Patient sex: M
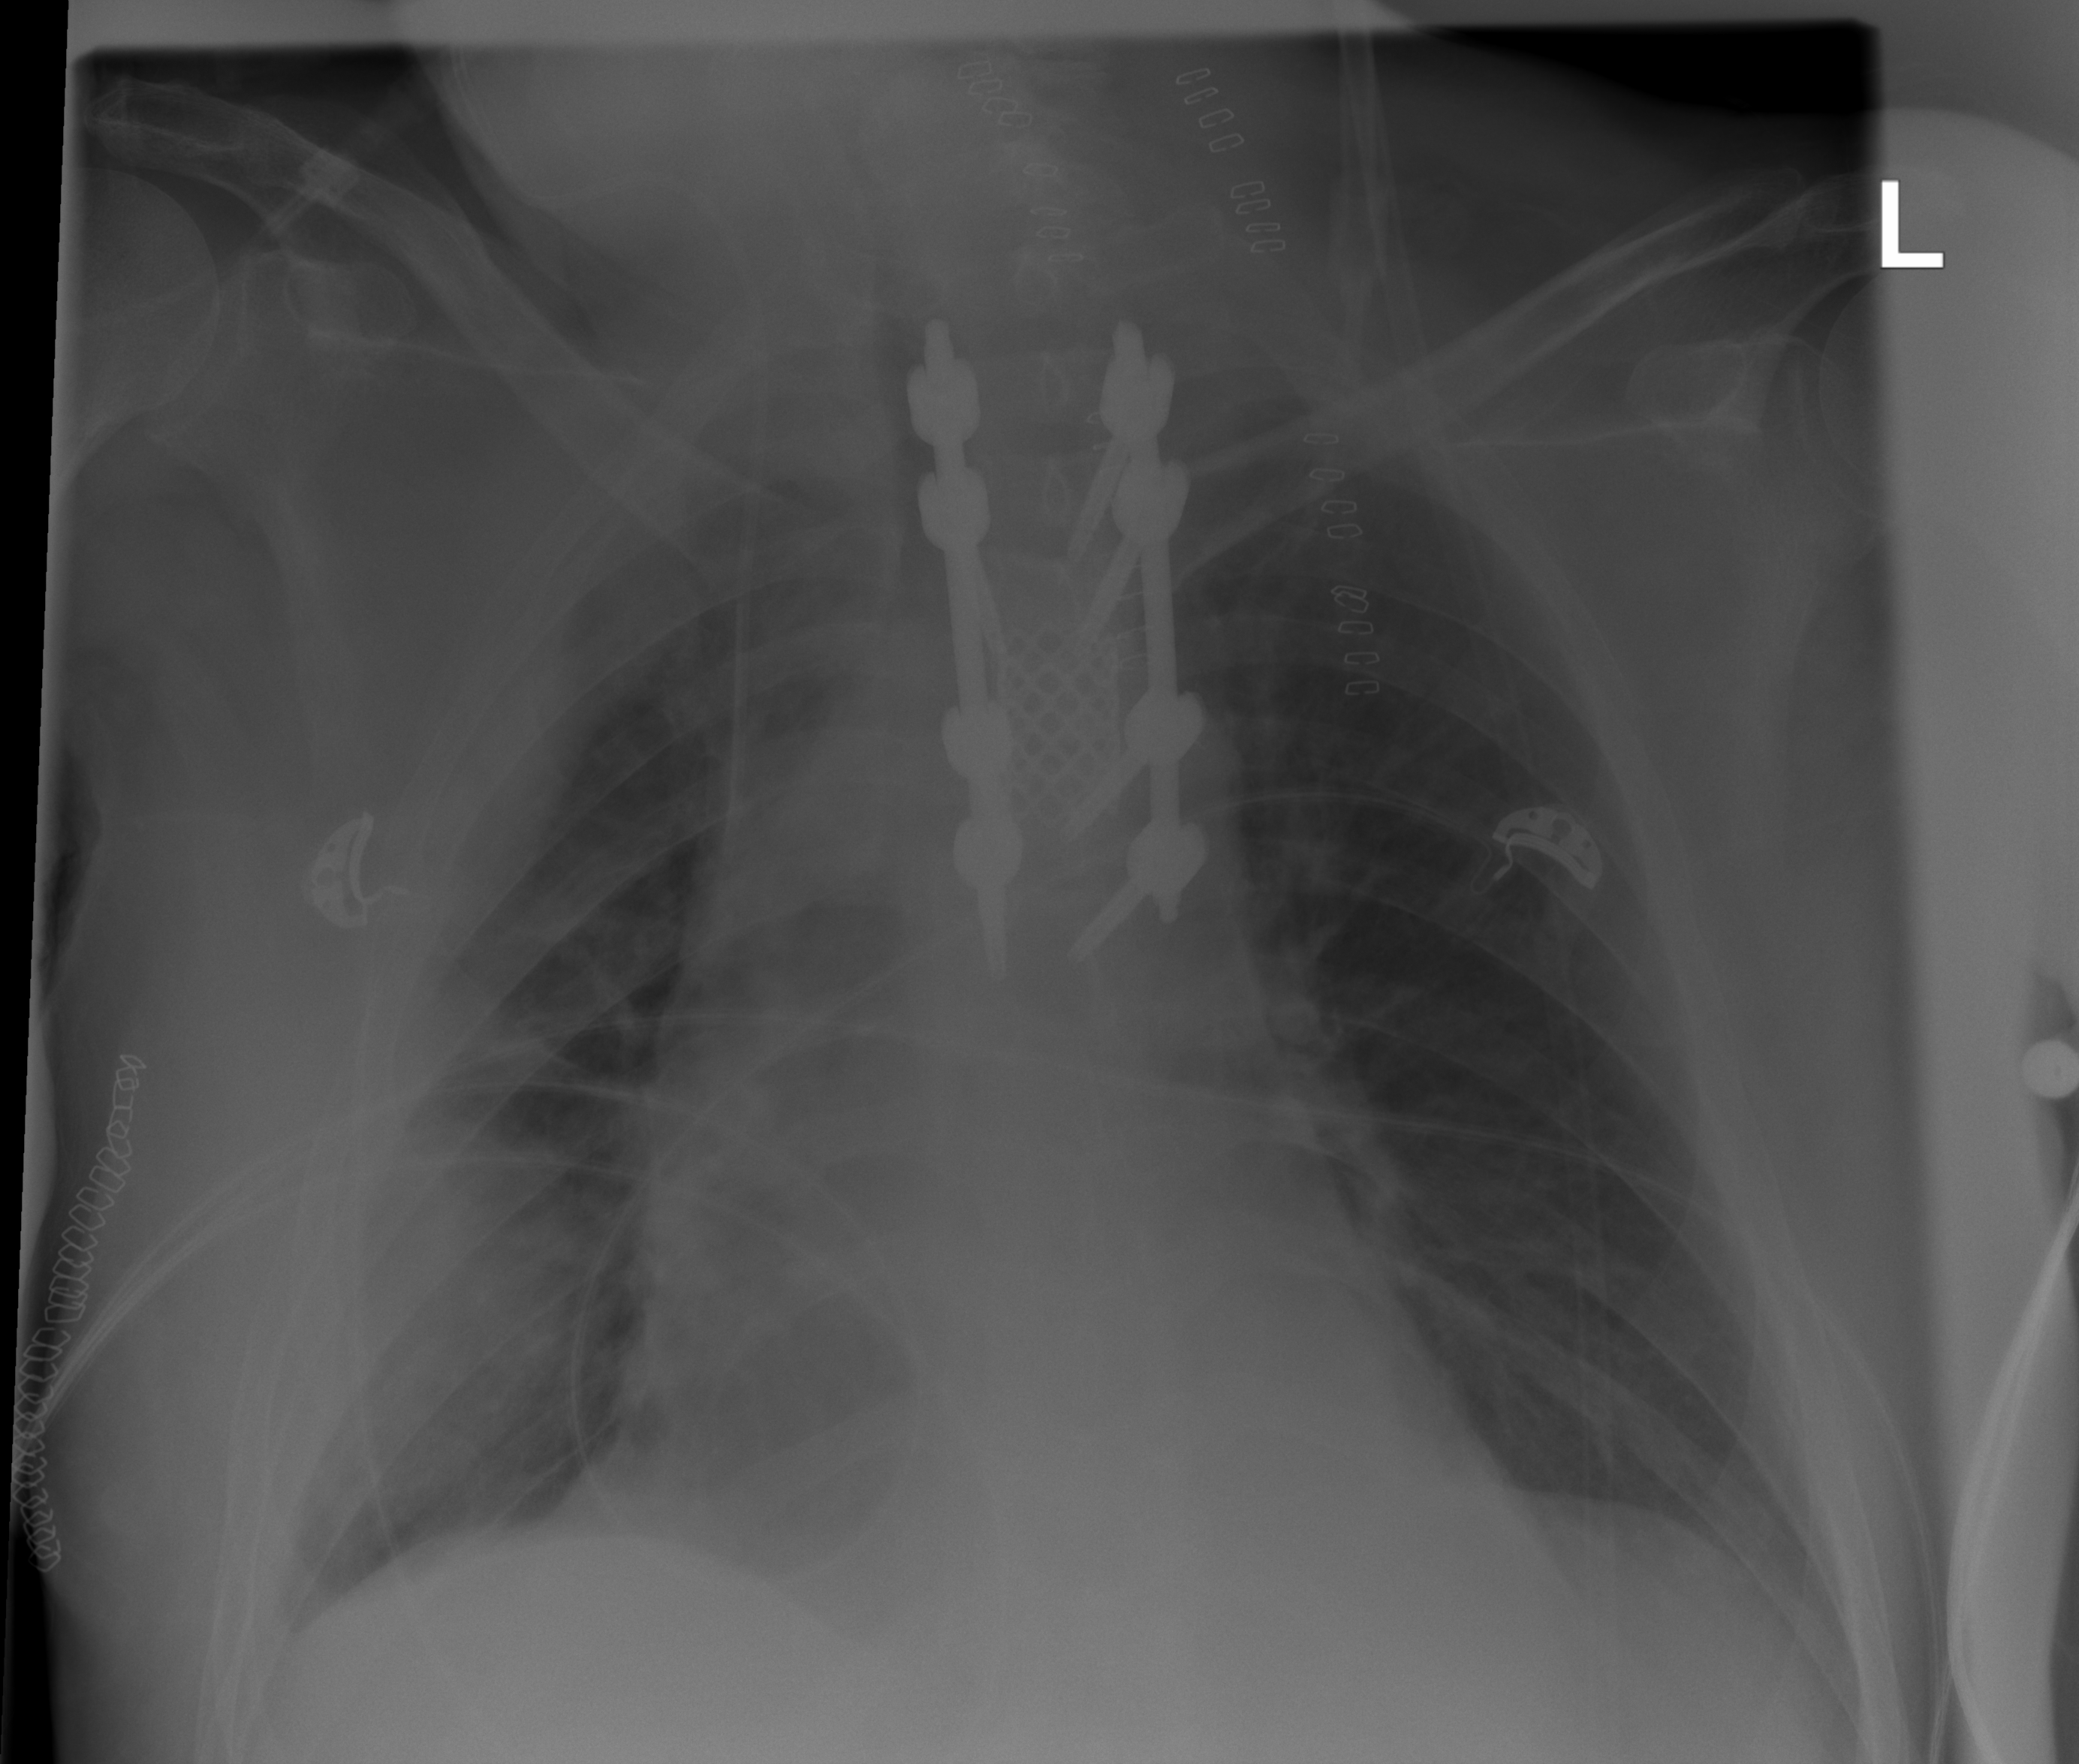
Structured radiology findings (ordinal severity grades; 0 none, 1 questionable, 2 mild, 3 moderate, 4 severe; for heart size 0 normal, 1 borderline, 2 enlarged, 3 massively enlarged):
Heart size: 0
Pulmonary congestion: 0
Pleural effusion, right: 2
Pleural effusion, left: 0
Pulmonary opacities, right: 2
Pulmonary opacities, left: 0
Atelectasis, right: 2
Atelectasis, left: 0